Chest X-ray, PA view. Patient: 49 years old, sex M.
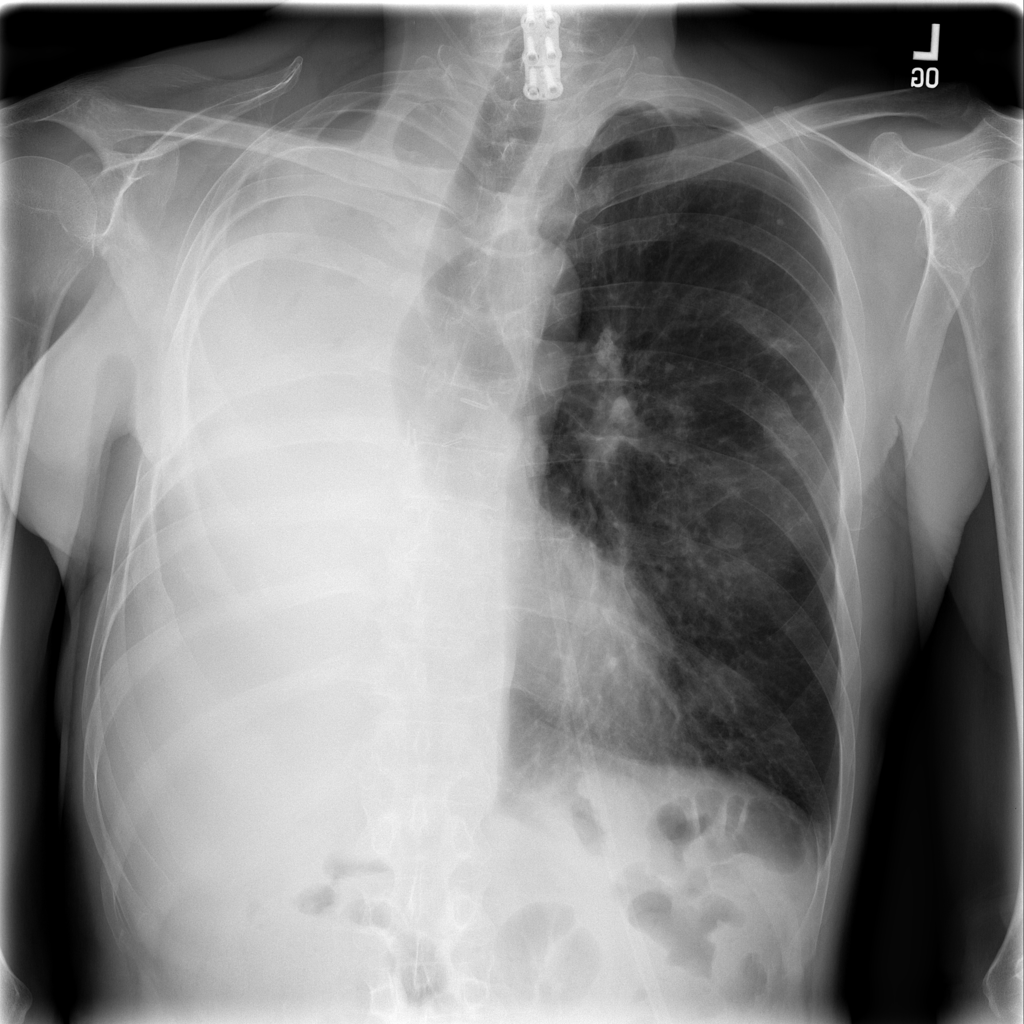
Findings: No Finding